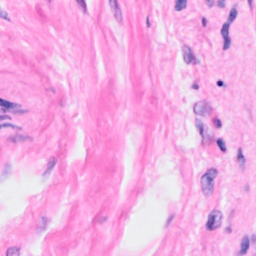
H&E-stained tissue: Breast